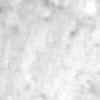
Label: no_change